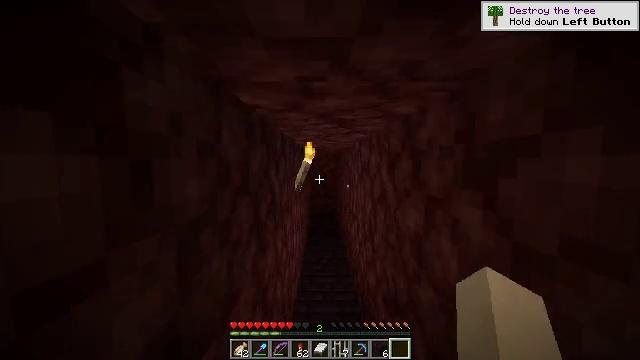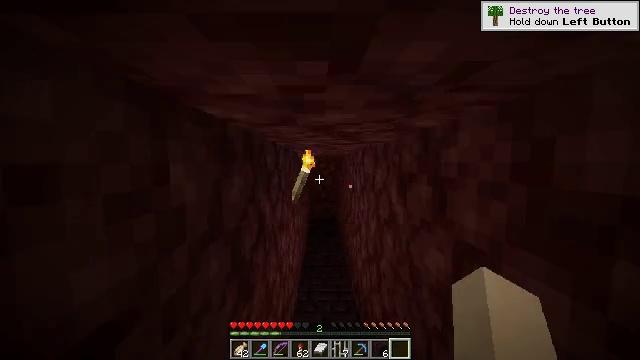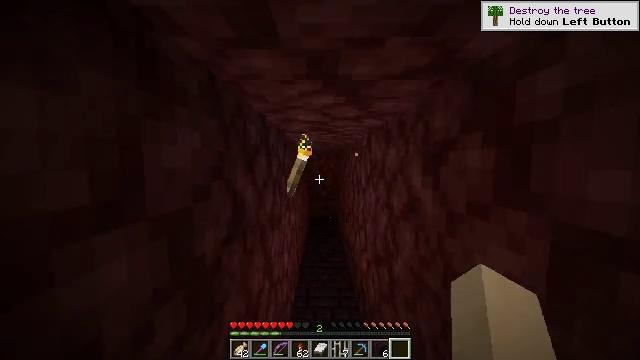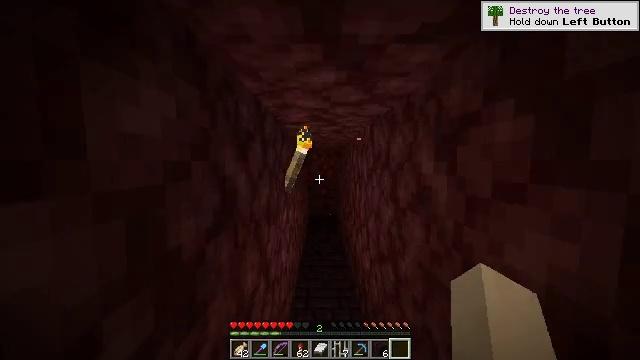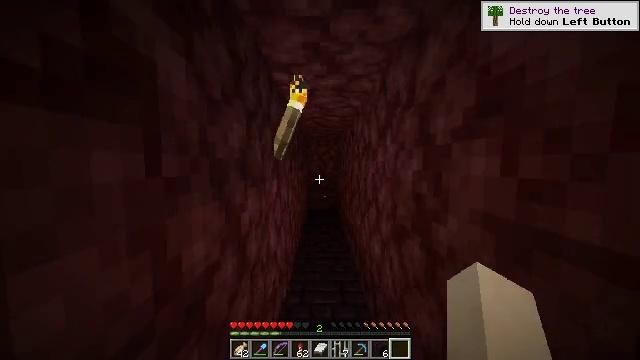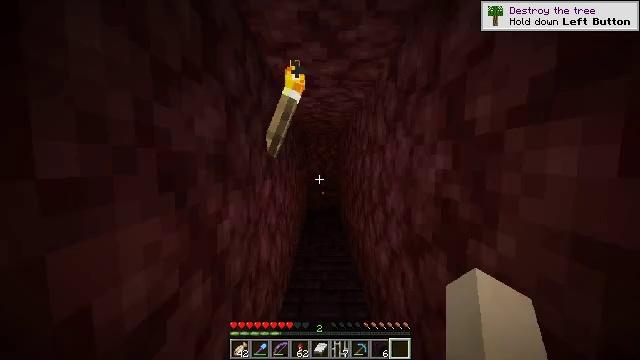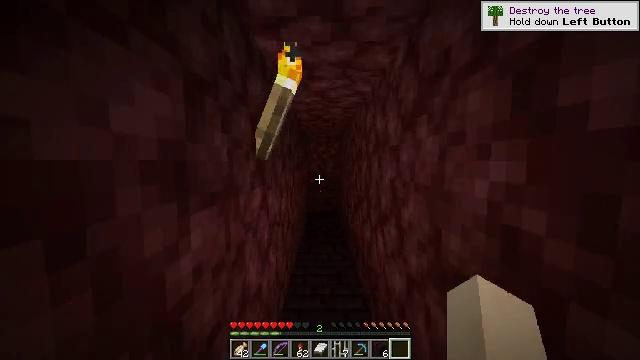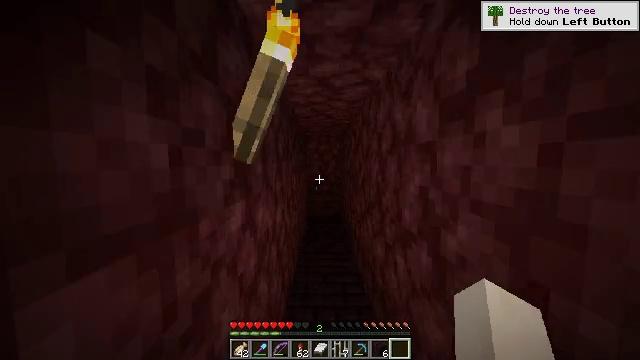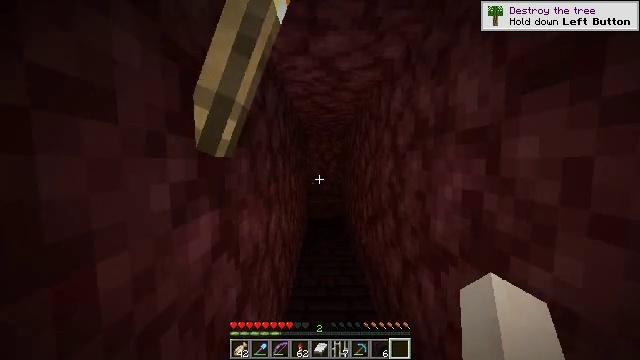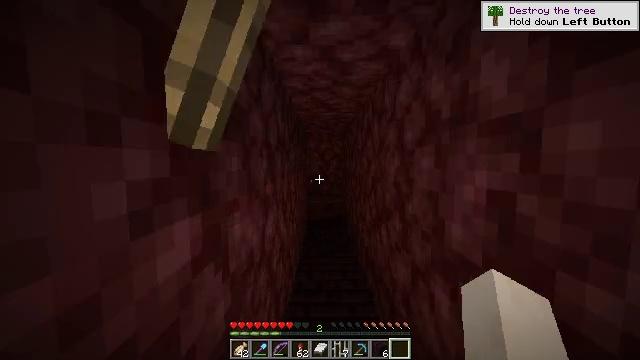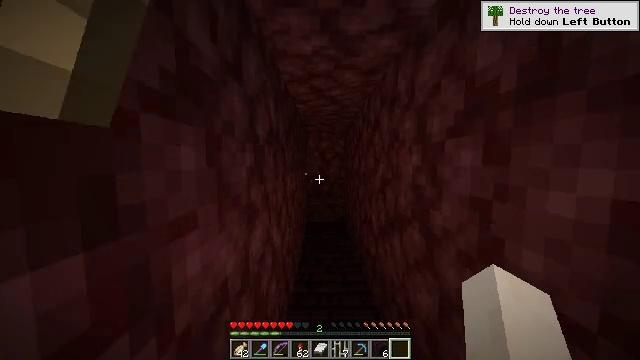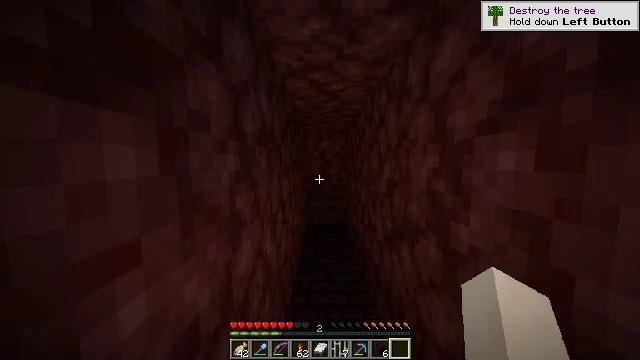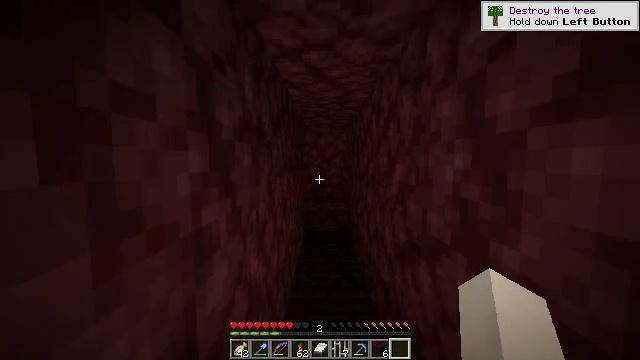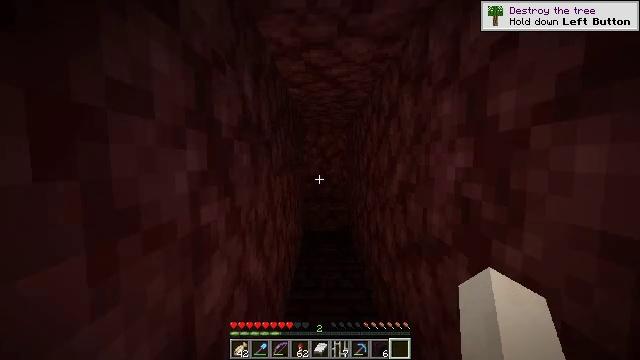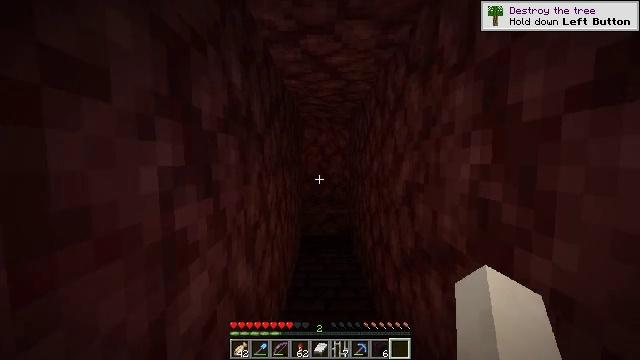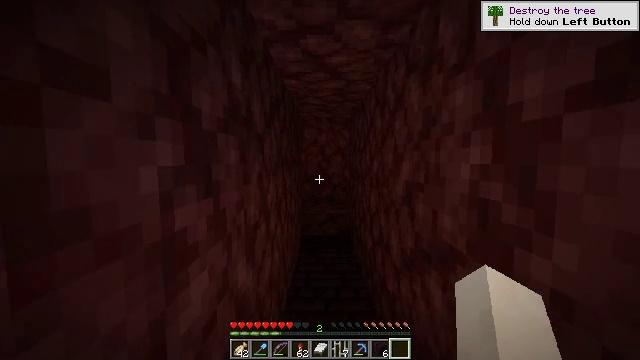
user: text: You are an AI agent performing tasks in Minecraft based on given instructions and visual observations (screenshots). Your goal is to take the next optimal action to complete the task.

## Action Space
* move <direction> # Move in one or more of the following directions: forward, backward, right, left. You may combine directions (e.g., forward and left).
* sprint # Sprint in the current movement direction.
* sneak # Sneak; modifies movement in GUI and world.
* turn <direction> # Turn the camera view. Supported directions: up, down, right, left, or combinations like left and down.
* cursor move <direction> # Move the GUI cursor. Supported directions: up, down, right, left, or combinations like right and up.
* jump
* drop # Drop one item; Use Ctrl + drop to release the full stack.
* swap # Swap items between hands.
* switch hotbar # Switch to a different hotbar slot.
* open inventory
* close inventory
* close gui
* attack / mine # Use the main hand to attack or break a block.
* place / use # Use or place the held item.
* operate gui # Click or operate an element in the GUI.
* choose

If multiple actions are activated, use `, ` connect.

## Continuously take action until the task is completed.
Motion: motion action
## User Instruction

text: Craft a nether brick slab from nether bricks.
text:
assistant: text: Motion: move forward, jump
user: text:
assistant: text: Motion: move forward, jump
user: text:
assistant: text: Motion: move forward, jump
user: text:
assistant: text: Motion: move forward, jump
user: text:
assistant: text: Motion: move forward, jump
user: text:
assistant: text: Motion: move forward
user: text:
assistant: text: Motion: move forward
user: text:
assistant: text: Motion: move forward
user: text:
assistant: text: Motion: move forward
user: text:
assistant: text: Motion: move forward
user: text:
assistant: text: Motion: no_op
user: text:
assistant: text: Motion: no_op
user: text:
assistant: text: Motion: no_op
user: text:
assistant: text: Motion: no_op
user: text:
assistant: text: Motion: no_op
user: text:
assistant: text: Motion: no_op
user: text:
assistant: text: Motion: no_op
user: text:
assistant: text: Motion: no_op
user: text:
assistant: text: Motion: no_op
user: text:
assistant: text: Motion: no_op
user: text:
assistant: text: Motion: no_op
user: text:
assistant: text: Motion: no_op
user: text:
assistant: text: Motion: no_op
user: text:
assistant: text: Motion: no_op
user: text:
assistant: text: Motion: no_op
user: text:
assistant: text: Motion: no_op
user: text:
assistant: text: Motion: no_op
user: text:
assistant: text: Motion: no_op
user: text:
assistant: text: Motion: no_op
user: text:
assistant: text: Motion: no_op